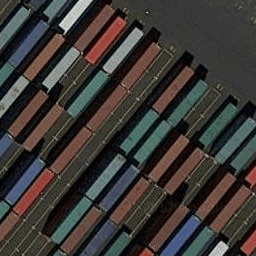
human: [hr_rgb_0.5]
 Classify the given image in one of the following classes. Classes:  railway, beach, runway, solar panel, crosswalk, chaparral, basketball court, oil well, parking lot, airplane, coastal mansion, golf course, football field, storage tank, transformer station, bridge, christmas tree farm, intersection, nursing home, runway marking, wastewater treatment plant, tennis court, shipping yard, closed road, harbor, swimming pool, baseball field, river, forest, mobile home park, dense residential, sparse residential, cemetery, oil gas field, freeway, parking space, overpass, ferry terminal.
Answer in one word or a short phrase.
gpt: shipping yard